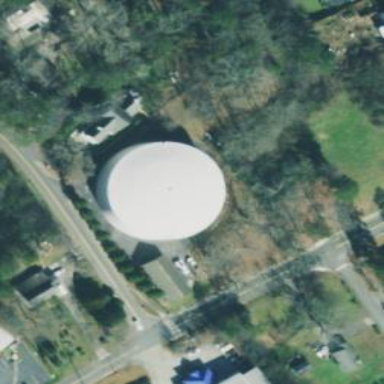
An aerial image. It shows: Storage tank that is man-made.